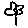
Label: flower